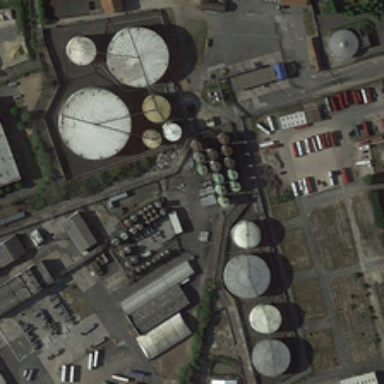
Some storage tanks in different sizes are near some buildings .